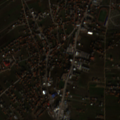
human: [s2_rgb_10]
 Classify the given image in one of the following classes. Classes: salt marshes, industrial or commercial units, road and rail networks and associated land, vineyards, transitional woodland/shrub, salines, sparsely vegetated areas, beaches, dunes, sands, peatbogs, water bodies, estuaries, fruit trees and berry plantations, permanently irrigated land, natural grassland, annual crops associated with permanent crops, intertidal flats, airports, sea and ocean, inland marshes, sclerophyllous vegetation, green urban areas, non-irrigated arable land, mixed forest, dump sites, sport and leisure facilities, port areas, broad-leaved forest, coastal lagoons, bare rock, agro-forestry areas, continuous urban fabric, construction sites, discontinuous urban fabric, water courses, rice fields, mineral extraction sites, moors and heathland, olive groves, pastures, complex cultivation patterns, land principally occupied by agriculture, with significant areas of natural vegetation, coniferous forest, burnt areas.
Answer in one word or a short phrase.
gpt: discontinuous urban fabric, industrial or commercial units, complex cultivation patterns